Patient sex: M
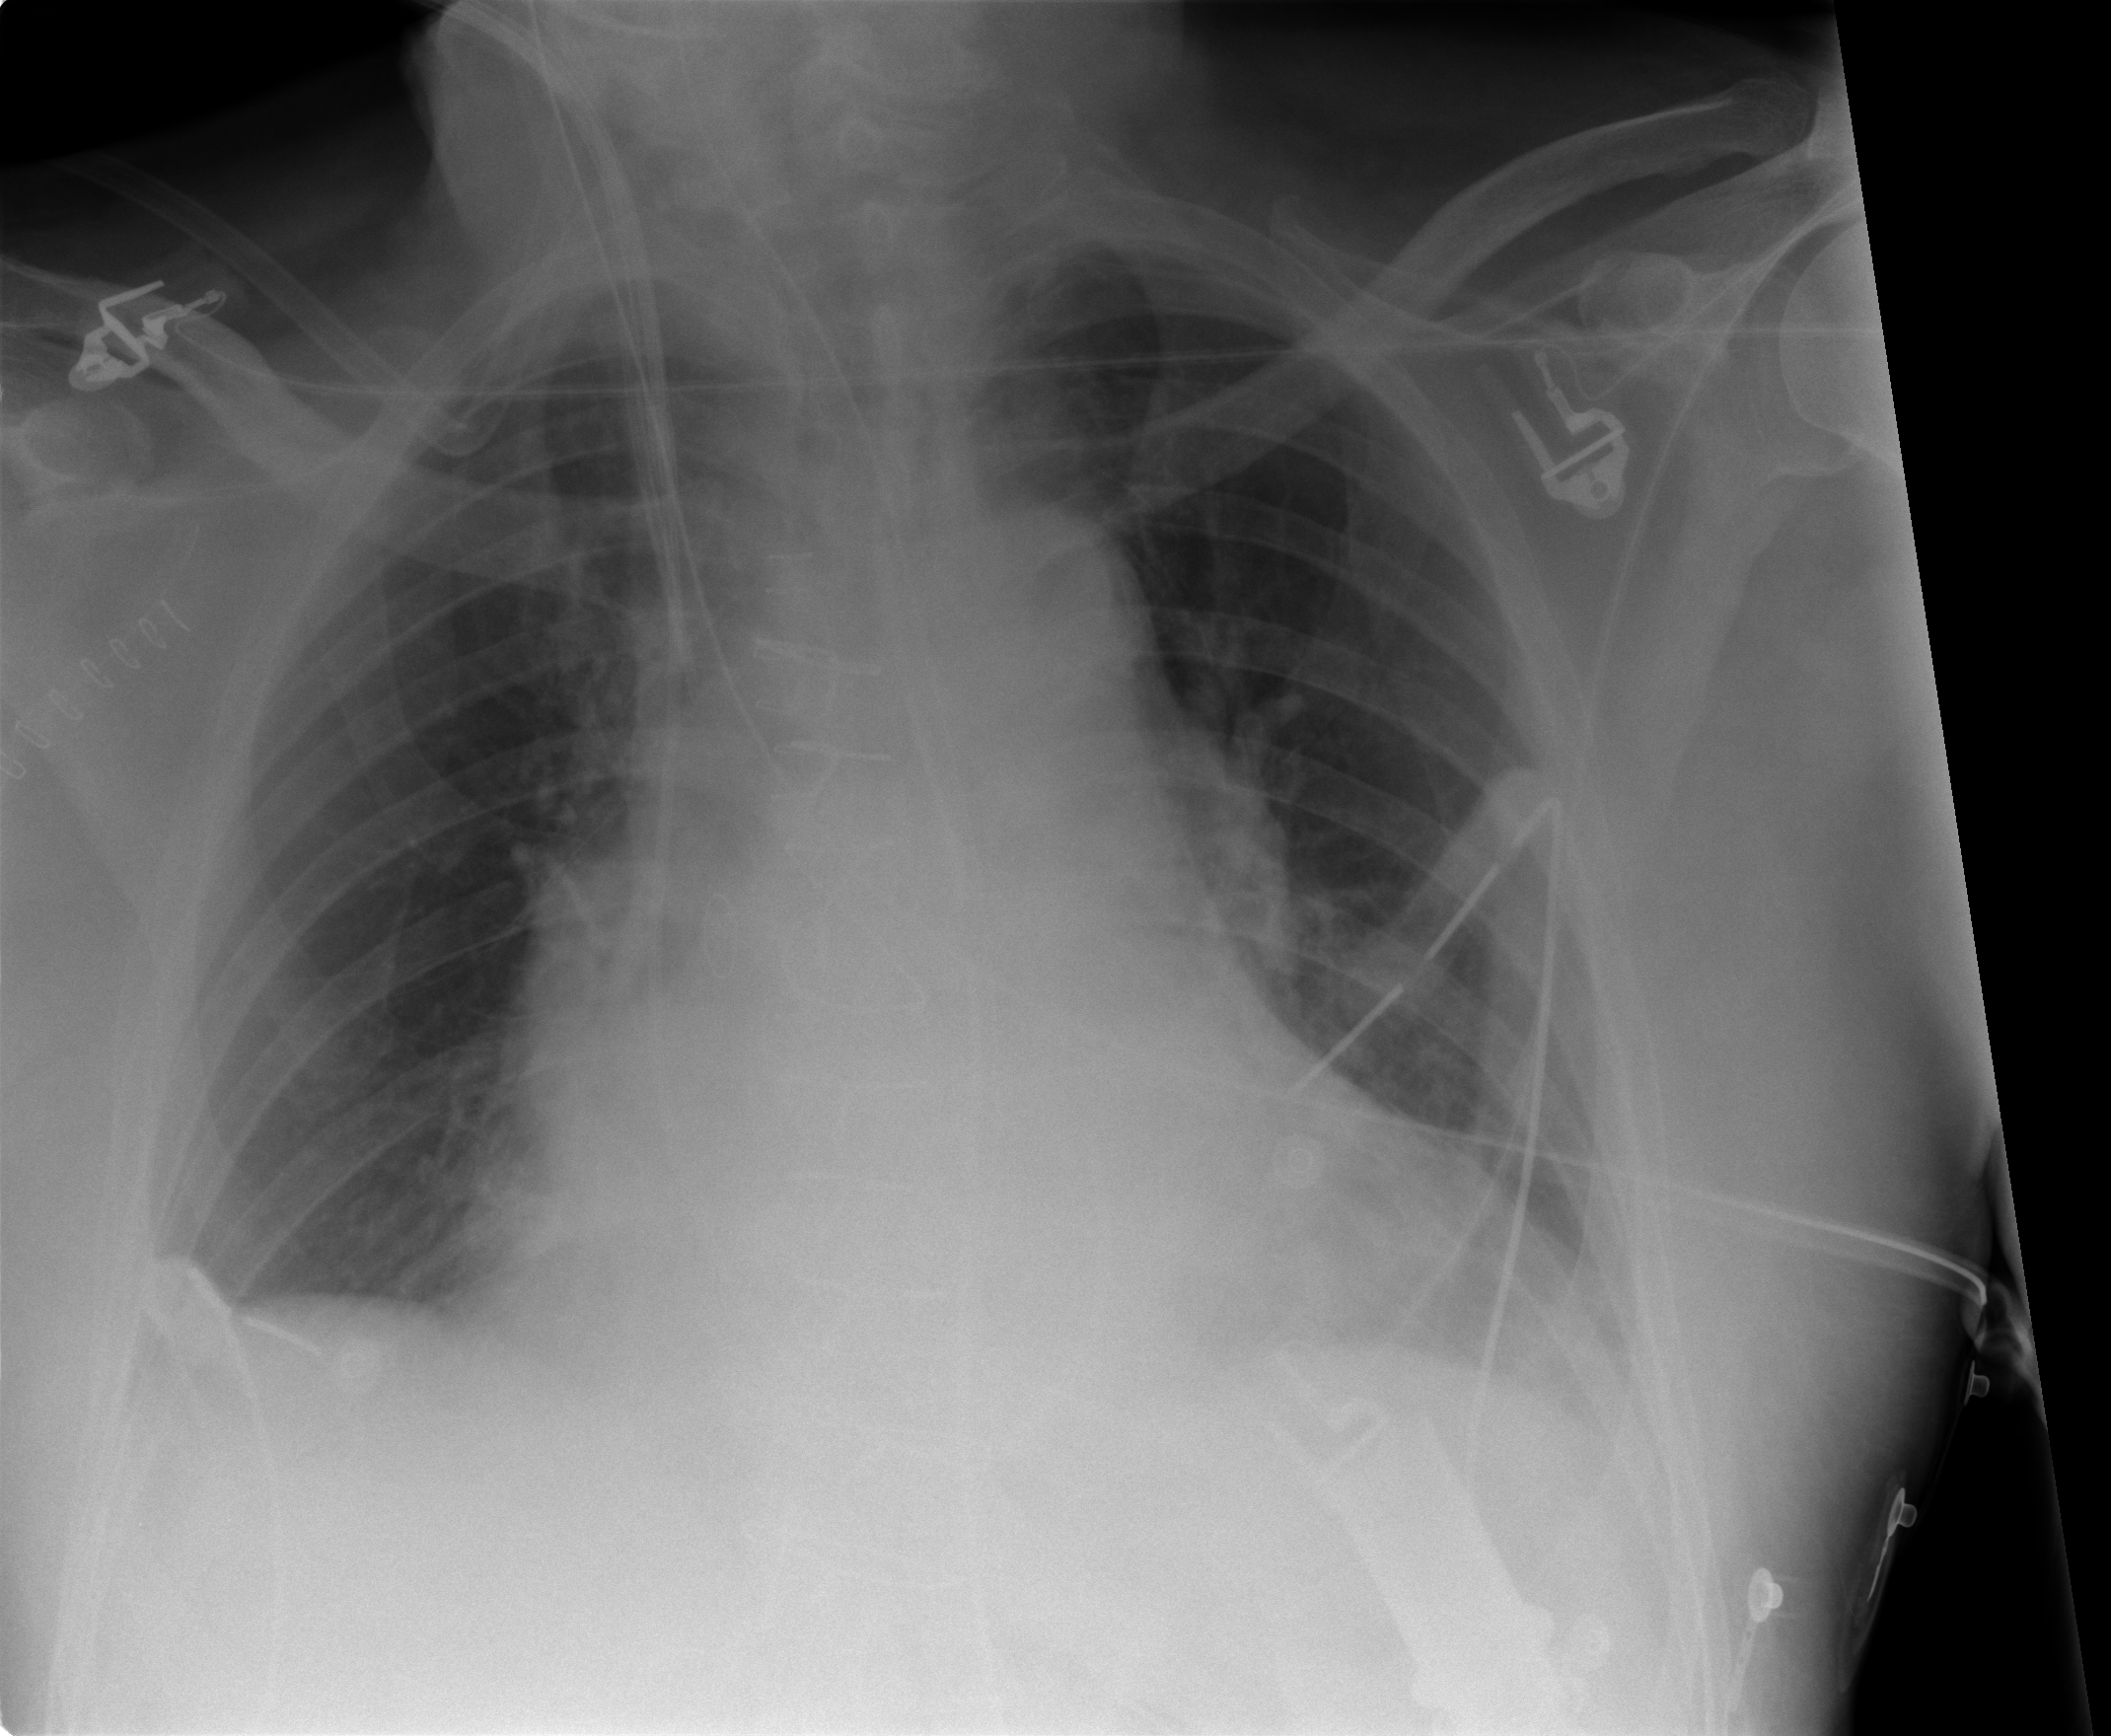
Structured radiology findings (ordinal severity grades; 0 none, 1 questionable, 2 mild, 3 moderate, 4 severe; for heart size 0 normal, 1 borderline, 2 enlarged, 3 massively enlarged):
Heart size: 2
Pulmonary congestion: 1
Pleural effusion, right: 0
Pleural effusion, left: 0
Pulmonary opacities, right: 0
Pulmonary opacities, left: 0
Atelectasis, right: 0
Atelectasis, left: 0